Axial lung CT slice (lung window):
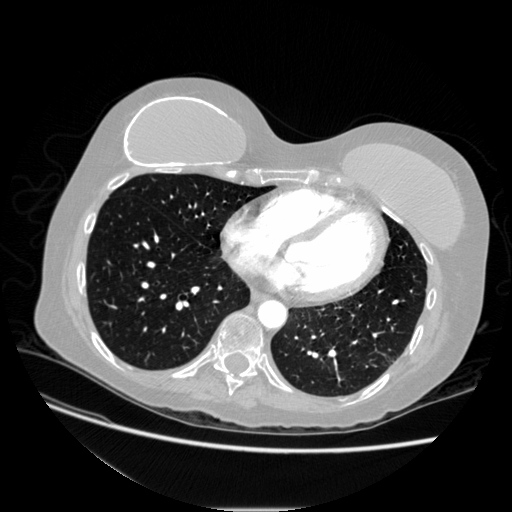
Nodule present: no